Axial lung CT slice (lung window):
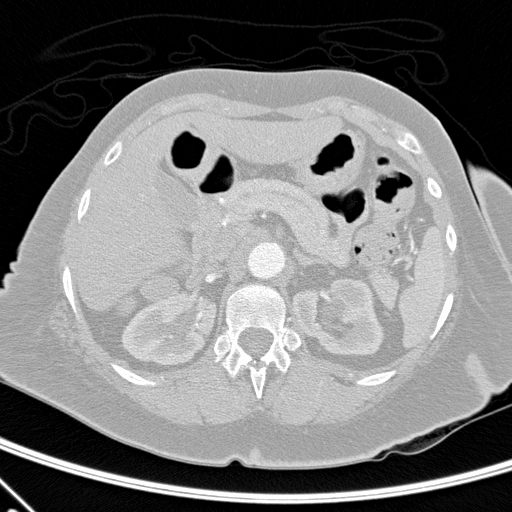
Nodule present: no